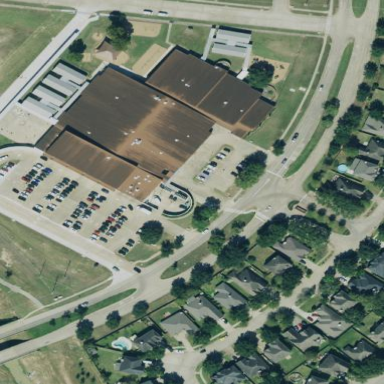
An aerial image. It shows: School building.